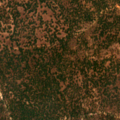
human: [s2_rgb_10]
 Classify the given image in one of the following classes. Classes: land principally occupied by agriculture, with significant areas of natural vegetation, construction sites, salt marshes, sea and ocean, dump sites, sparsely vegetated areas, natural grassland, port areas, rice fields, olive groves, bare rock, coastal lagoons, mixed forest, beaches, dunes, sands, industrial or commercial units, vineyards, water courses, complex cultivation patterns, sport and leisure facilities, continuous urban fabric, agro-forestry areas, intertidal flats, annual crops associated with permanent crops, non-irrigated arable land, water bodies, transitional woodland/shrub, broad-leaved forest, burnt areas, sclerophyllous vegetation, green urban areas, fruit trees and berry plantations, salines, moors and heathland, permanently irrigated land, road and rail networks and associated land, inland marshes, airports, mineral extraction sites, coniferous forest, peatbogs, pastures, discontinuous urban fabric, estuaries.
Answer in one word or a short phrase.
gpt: agro-forestry areas, broad-leaved forest, mixed forest